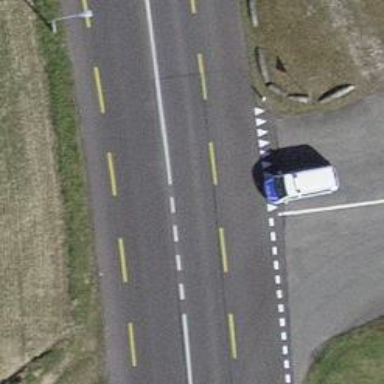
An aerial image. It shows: Asphalt road at the secondary link level.